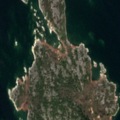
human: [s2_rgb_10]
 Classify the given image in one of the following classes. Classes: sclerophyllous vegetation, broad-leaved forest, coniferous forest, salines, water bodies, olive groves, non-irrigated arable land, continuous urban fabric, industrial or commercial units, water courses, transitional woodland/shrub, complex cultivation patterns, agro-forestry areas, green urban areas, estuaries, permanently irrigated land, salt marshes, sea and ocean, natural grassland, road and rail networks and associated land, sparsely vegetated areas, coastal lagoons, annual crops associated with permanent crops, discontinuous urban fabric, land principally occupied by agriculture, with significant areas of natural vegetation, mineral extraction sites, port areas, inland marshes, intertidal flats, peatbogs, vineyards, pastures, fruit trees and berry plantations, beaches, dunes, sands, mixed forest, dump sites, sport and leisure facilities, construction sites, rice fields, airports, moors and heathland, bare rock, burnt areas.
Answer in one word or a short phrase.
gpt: bare rock, sea and ocean